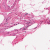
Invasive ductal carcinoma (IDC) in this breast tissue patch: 0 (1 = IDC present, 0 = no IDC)